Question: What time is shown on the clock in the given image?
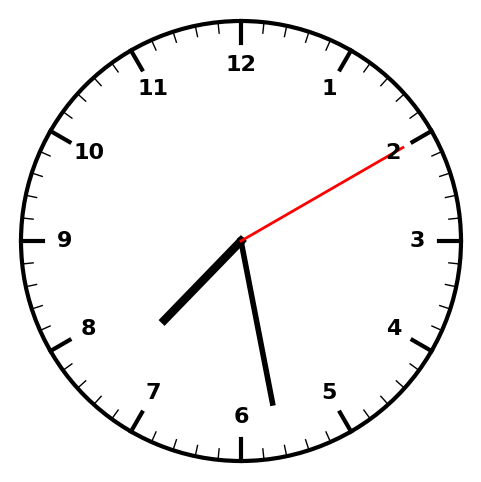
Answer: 07:28:10